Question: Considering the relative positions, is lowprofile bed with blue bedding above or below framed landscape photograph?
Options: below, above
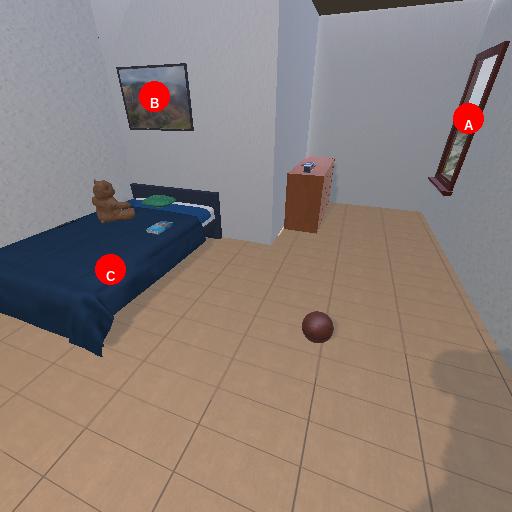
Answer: below